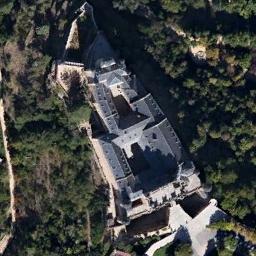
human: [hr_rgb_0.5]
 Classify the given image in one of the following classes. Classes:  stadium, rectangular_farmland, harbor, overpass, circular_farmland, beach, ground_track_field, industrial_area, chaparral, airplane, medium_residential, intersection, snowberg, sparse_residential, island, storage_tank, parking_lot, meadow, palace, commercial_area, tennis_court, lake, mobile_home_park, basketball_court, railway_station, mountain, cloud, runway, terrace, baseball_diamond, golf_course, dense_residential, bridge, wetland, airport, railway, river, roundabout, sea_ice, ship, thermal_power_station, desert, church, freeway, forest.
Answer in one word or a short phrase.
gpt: palace